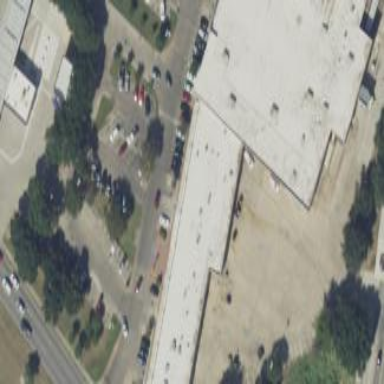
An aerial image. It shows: Retail building.